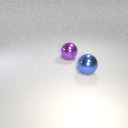
large purple metal sphere behind large blue metal sphere